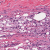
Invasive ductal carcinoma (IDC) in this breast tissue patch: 1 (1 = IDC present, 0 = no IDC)